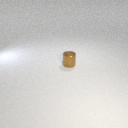
small brown metal cylinder